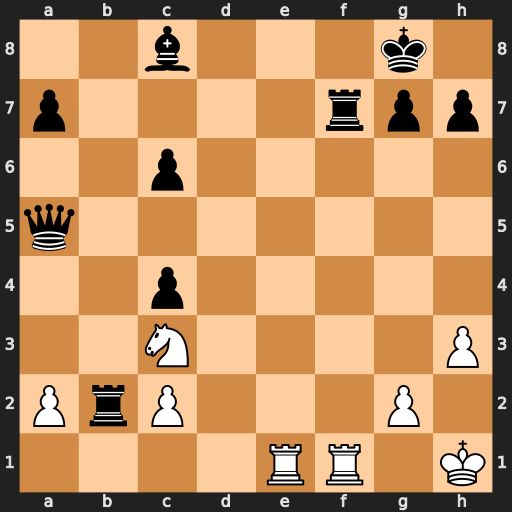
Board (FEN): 2b3k1/p4rpp/2p5/q7/2p5/2N4P/PrP3P1/4RR1K
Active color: w
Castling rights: -
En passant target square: -
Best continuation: Re8+ Rf8 Rfxf8#